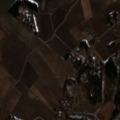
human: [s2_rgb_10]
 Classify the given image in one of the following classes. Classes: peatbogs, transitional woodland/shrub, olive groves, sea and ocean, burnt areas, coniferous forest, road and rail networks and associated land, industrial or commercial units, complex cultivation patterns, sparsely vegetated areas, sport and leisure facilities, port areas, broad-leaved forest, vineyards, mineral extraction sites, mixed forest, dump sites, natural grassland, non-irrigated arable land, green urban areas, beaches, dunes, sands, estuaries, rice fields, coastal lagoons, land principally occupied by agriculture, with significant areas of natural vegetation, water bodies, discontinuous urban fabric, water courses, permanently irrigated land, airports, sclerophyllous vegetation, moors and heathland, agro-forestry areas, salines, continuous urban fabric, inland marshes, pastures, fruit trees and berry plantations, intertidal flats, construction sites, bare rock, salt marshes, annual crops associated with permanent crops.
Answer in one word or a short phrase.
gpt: discontinuous urban fabric, non-irrigated arable land, mixed forest